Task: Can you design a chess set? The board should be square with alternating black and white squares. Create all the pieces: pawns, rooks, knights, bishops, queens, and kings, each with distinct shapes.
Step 4284:
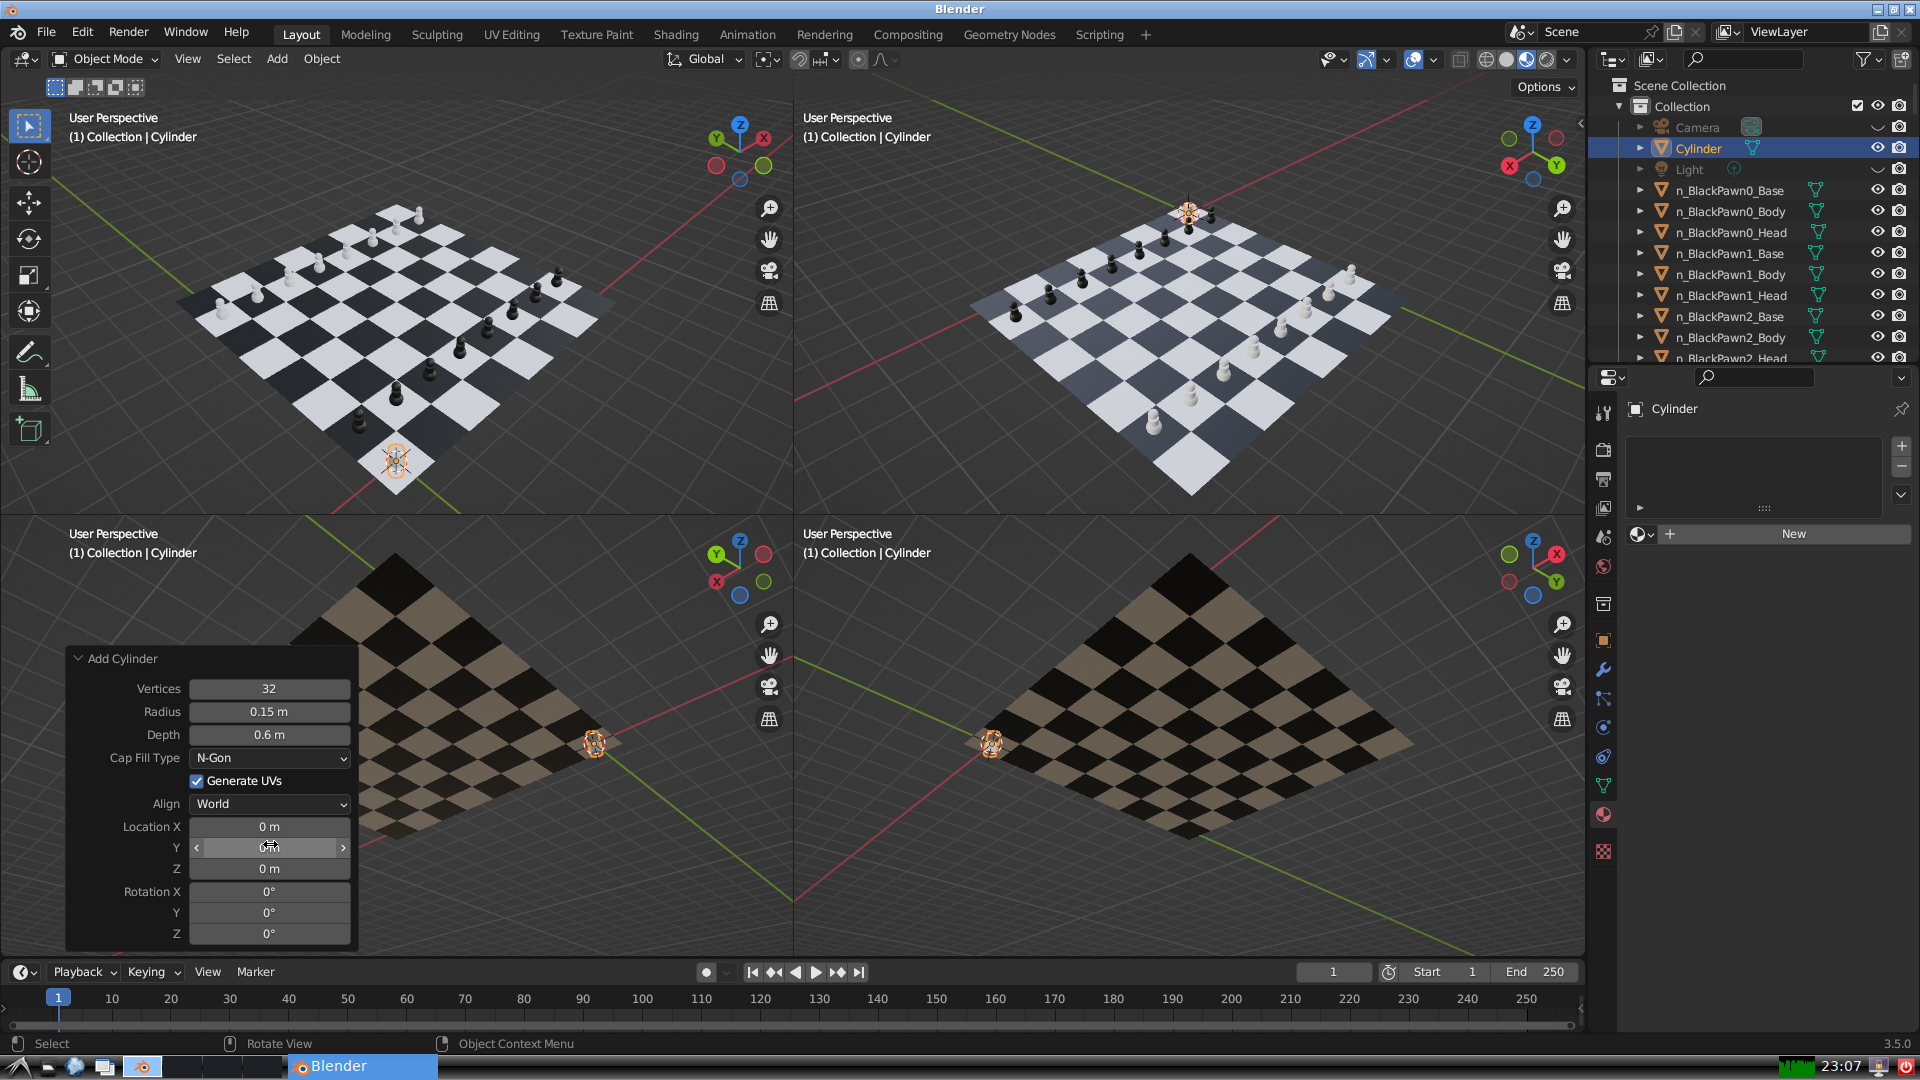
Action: {"mouse_move": [270, 868]}